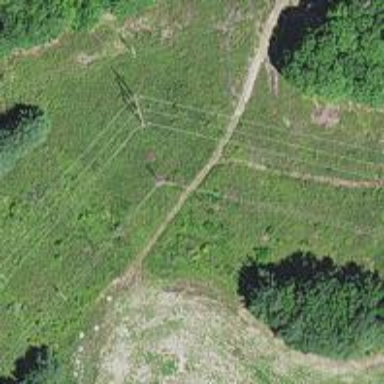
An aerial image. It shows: Power pole.